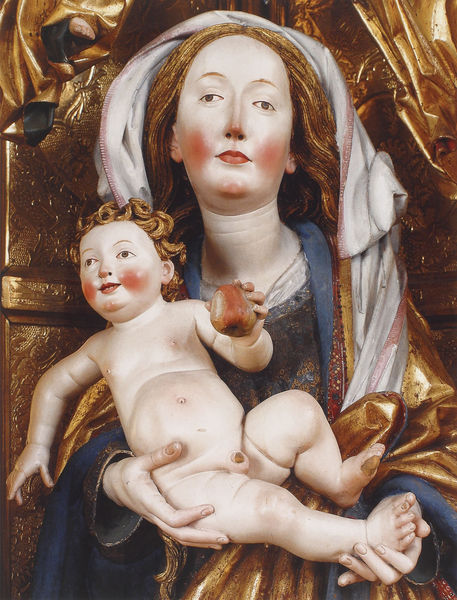
Titel: Blaubeuren, Hochaltar der ehemaligen Abteikirche St. Johannes der Täufer
Künstler: Gregor Erhart
Standort: Blaubeuren, Klosterkirche (EU - D - BW); Herstellungsort: Ulm (EU - D - BW)
Schlagwörter: akt, blau, gott, nackt, umhang, weiß, frau, holz, blick, tuch, kirche, gewand, gold, mantel, kind, mutter, gotik, locken, skulptur, statue, apfel, wangen, baby, thron, kopftuch, detail, bildhauerei, nische, knabe, schnitzerei, gotisch, jesus, heilige, maria, madonna, heiland, jesu, erlöser, kid, jesuskind, rote wangen, im arm, muttergottes, langer hals, matel, madonna maria mutter kind jesus nackt gold